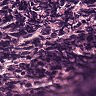
Metastatic tissue present: no